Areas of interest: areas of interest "Jia De Fu (Haitang Store)"
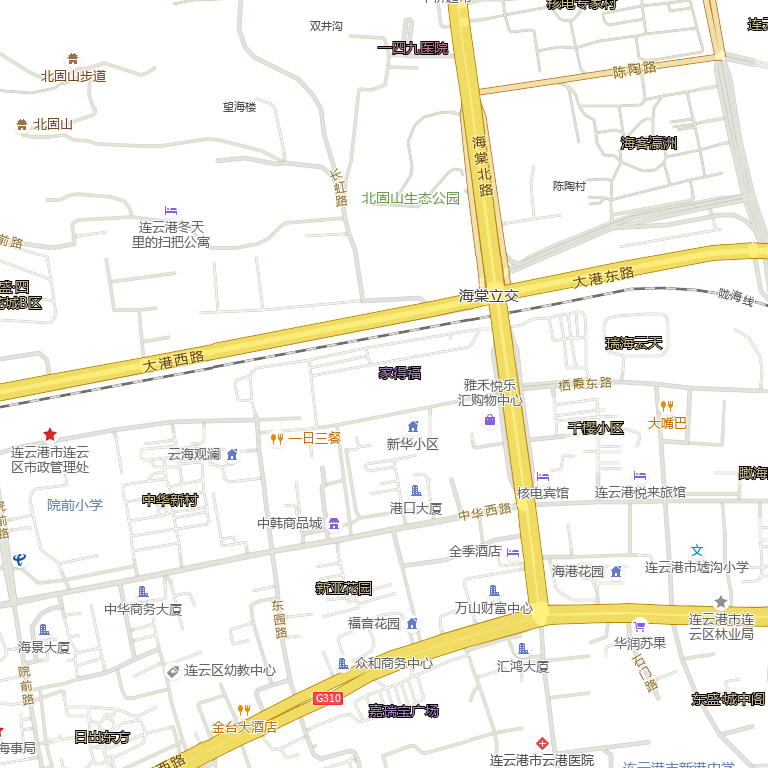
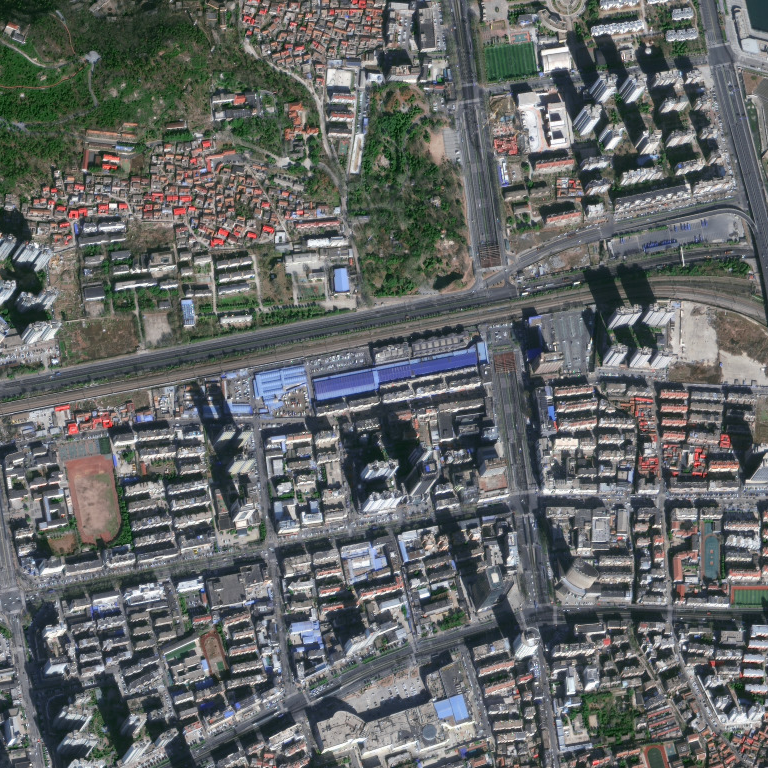